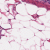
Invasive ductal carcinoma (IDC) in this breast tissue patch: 0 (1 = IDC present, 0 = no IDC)